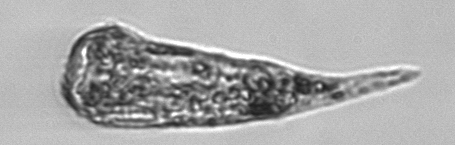
Label: Strombidium_conicum